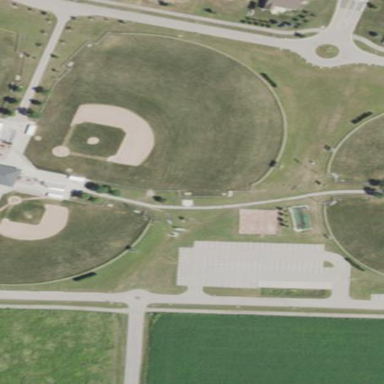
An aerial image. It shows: Softball pitch for leisure land activities.